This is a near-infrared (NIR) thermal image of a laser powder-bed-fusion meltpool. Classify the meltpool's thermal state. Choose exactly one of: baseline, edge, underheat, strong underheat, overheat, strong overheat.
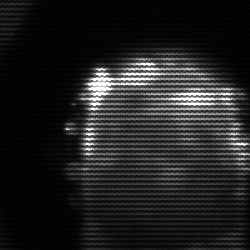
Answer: baseline